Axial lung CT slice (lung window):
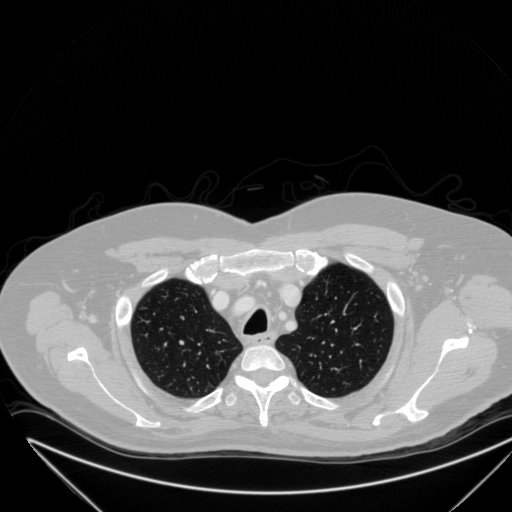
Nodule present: no